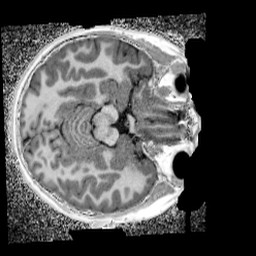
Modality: UNIT1_denoised
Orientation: axial
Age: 11
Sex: female
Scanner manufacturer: siemens
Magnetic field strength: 3 T
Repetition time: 4 s
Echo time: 0.00299 s